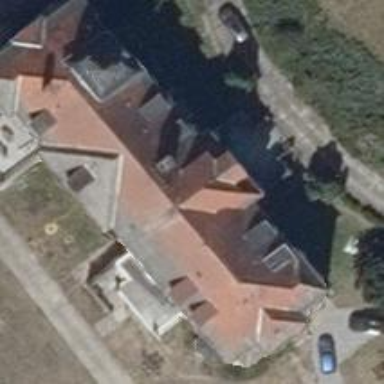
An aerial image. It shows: Historic castle building.